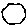
Label: hexagon